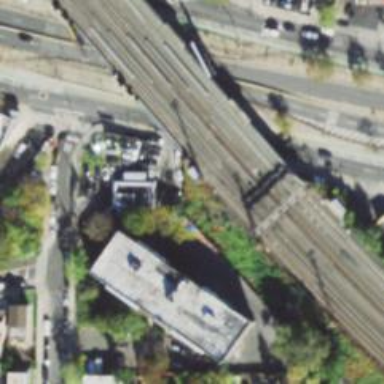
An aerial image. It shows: Bridge with electrified railway tracks.